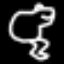
Label: frog